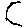
Label: hexagon